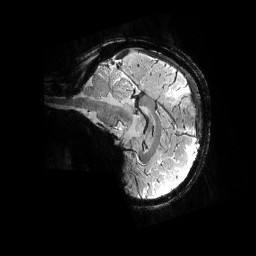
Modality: T2starw
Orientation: sagittal
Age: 25
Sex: female
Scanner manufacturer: siemens
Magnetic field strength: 6.98 T
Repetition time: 4.91 s
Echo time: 0.016 s